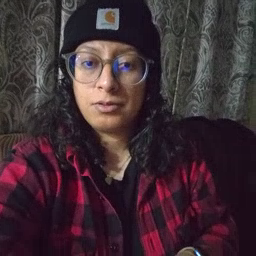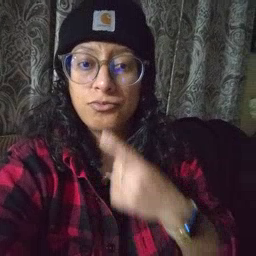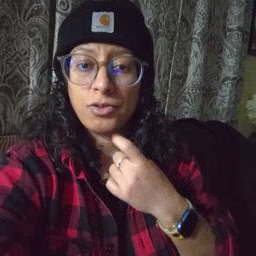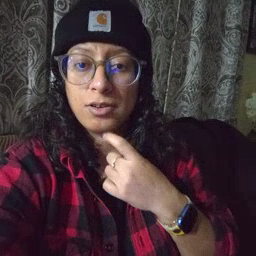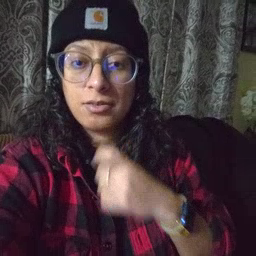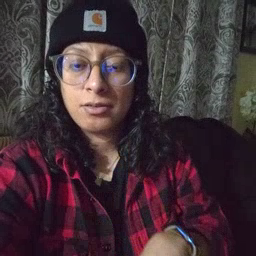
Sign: red